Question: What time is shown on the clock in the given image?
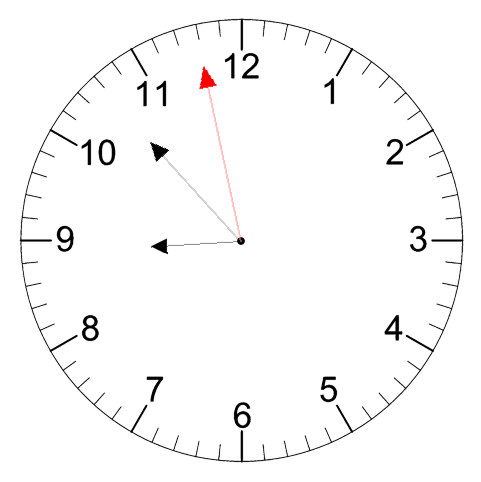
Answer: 08:52:58